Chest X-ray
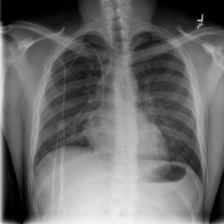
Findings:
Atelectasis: negative
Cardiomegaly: negative
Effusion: negative
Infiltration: negative
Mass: negative
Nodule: negative
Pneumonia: negative
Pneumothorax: negative
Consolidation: negative
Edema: negative
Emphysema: negative
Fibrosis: negative
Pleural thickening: negative
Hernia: negative